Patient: sex F, age 68
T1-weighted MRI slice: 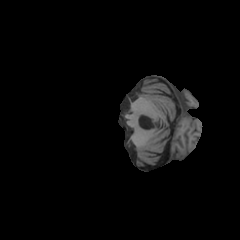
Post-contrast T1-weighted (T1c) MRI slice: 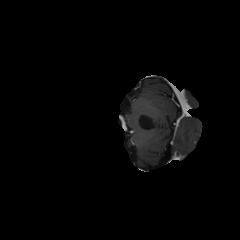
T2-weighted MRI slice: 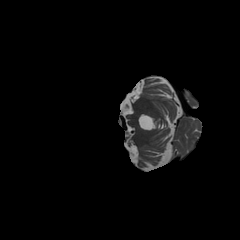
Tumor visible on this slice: no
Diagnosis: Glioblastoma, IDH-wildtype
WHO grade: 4